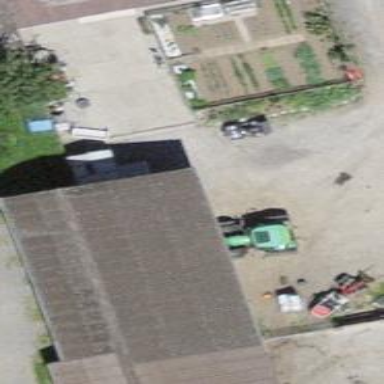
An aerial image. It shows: Shed.